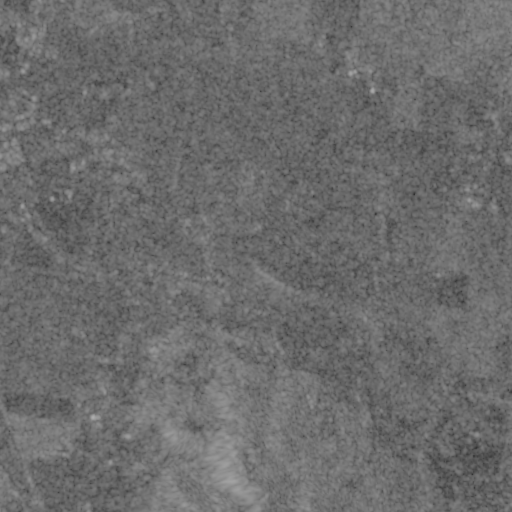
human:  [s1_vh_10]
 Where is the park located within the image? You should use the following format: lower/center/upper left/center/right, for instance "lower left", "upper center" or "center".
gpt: The park is located in the upper left of the image.
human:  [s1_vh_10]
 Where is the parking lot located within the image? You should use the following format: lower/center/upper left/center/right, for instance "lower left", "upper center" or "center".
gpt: The parking lot is located in the upper left of the image.
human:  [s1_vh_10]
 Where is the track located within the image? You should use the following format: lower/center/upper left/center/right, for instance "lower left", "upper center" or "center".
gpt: The track is located in the center left of the image.
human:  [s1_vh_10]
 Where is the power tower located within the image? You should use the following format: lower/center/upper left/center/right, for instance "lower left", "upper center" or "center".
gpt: There is no power tower in the image.

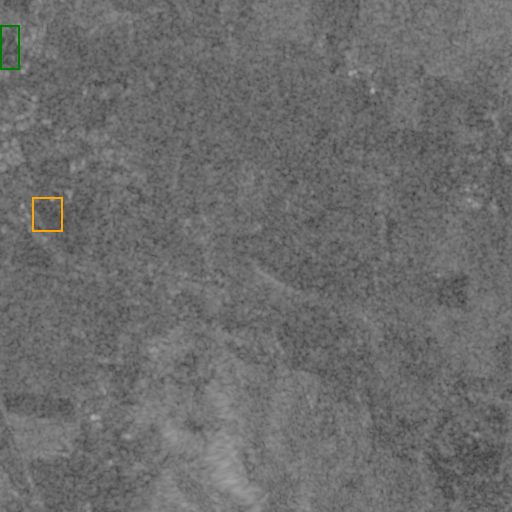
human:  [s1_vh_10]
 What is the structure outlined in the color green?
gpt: The structure outlined in green is a park.
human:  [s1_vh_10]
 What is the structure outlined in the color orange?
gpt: The structure outlined in orange is a track.
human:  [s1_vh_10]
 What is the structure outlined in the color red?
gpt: There is no red outline.